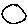
Label: moon